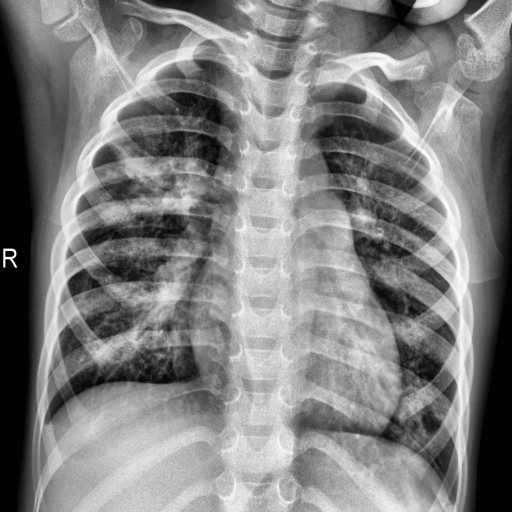
Finding: PNEUMONIA